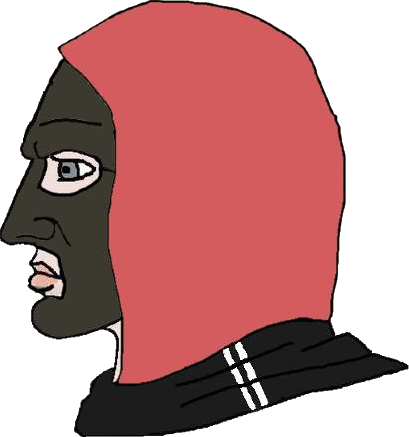
Label: 4_Yes_Chad